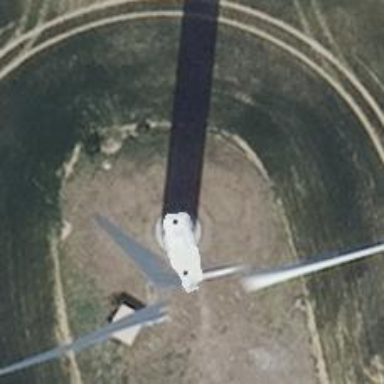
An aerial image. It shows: Wind generator powered by horizontal-axis wind turbine.